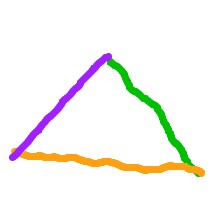
Shape: triangle